Question: I don't know how exactly this type of buttons is called that's why I can't even google about it.
You use that button to unlock phone - tap on it and move from left to right.
I'd like to add same button in my app. How to do it?

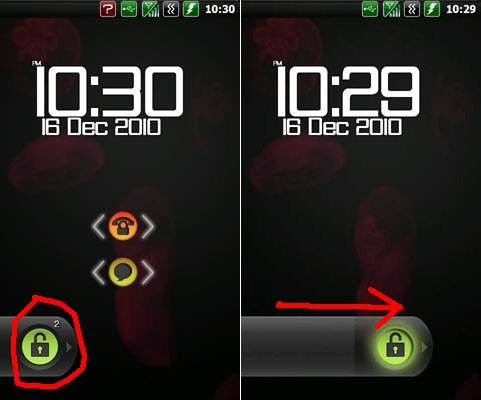
Answer: You should use SeekBar to achieve what you want. <URL>
Here is a good example
<URL>